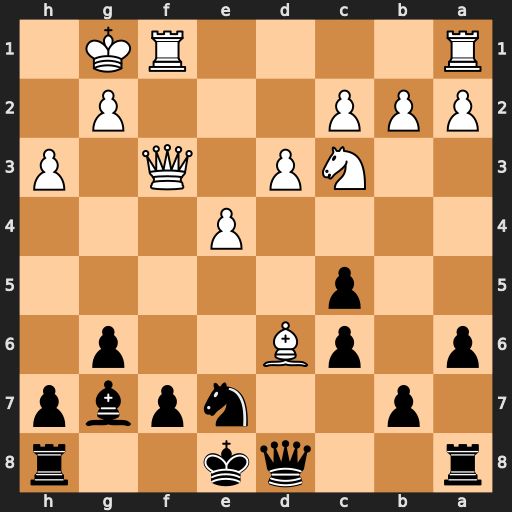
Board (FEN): r2qk2r/1p2npbp/p1pB2p1/2p5/4P3/2NP1Q1P/PPP3P1/R4RK1
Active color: b
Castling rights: kq
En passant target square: -
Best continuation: Bd4+ Kh1 Qxd6